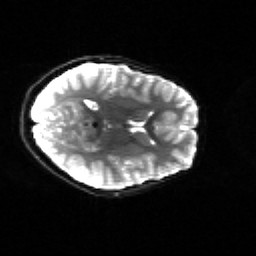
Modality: sbref
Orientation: axial
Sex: female
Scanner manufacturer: siemens
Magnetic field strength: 3 T
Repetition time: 5 s
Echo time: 0.071 s